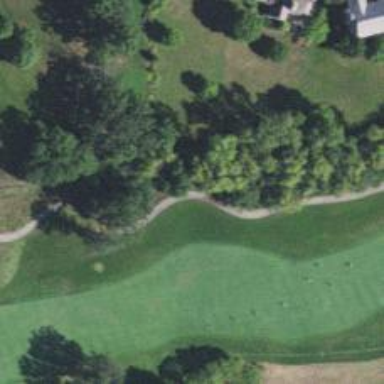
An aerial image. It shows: Service road used as golf cart path.